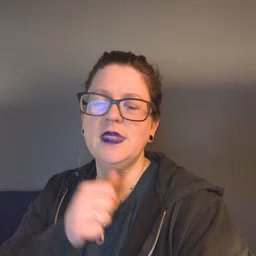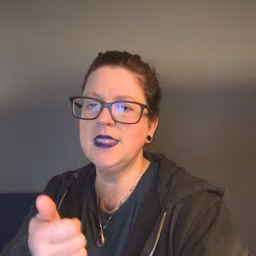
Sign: not